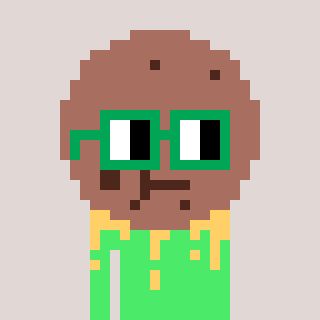
a pixel art character with square green glasses, a cookie-shaped head and a teal-colored body on a warm background